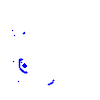
Particle: proton